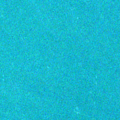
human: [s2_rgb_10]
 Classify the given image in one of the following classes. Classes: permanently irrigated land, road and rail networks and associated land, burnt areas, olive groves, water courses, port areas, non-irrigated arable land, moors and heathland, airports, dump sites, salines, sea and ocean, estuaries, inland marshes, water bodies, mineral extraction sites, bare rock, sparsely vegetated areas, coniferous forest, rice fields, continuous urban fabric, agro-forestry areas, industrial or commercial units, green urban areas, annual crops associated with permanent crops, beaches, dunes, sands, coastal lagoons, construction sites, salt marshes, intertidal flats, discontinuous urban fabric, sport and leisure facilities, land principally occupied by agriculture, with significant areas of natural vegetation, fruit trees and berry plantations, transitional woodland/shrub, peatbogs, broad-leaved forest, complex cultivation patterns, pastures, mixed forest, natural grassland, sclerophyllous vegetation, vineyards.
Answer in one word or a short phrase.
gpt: sea and ocean